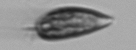
Label: Prorocentrum_triestinum